Question: i am having multiple button and i want to get text of clicked button and fire ajax and call my controller method and pass text of clicked button as parameter to my controller method through ajax.
this is my view page:
'''
<div class="skills-bar left">
<input type="button" value="ipad" class="skill-link skill left tested" id="btnSkill">
<input type="button" value="fan" class="skill-link skill left tested" id="btnSkill">
</div>
'''
this is my jquery :
'''
$(document).ready(function () {
var theButtons = $(".tested");
$(theButtons).click(function () {
var skill = $(this).val();
alert(skill);
var orderby = $('#orderby').val();
$.ajax({
url: "/Search/ViewSpecificVendorDetailsbySkills",
type: "GET",
dataType: 'html',
contentType: 'application/html; charset=utf-8',
cache: false,
data: { "Skill": skill},
success: function (responce) {
$("#results").html(responce);
},
error: function (xhr, ajaxOptions, thrownError) {
alert("error retrieving list");
}
});
});
});
'''

here when i click on Asp.net or ado.net or any skill i want to pass asp.net or ado.net as parameter to my controller with ajax but my controller method is not calling.
can anybody tell me whats the problem???
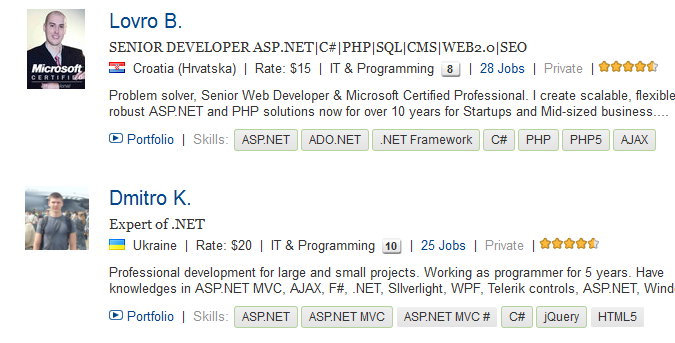
Answer: > <URL>
Event delegation allows us to attach a single event listener, to a parent element, that will fire for all descendants matching a selector, whether those descendants exist now or are added in the future.
For dynamically created elements you should generate unique id, or remove the id and manage event actions only with class selectors.
'''
$(function () {
$(document).on('click', '.tested', function () {
var skill = $(this).val();
var orderby = $('#orderby').val();
$.ajax({
url: "/Search/ViewSpecificVendorDetailsbySkills",
type: "GET",
dataType: 'html',
contentType: 'application/html; charset=utf-8',
cache: false,
data: {
"Skill": skill
}
}).done(function (responce) {
$("#results").html(responce);
}).error(function (xhr, ajaxOptions, thrownError) {
alert("error retrieving list");
});
});
});
'''